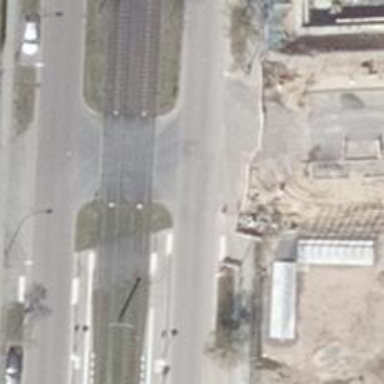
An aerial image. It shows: Tram stop.